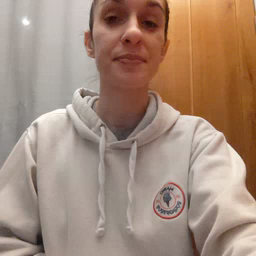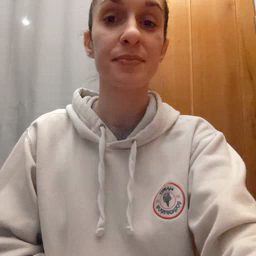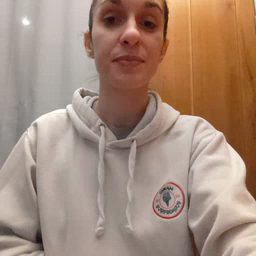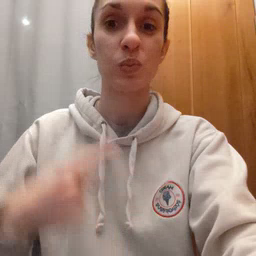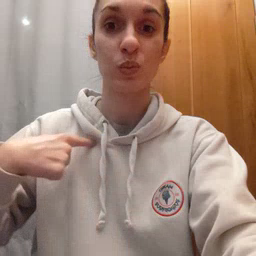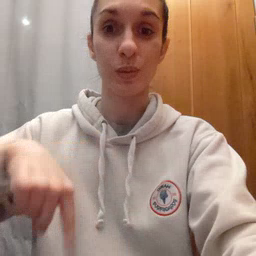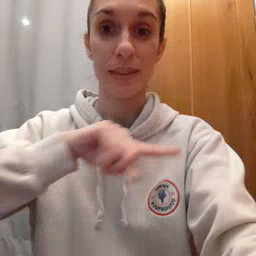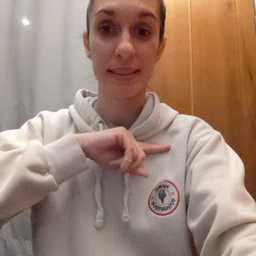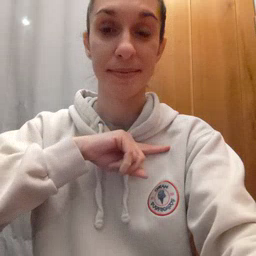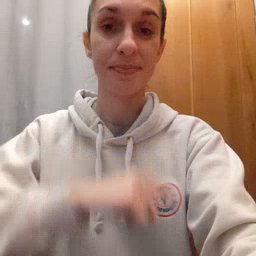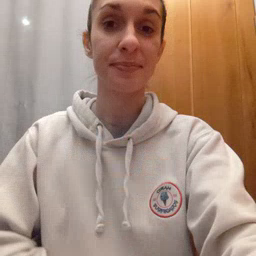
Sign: weus